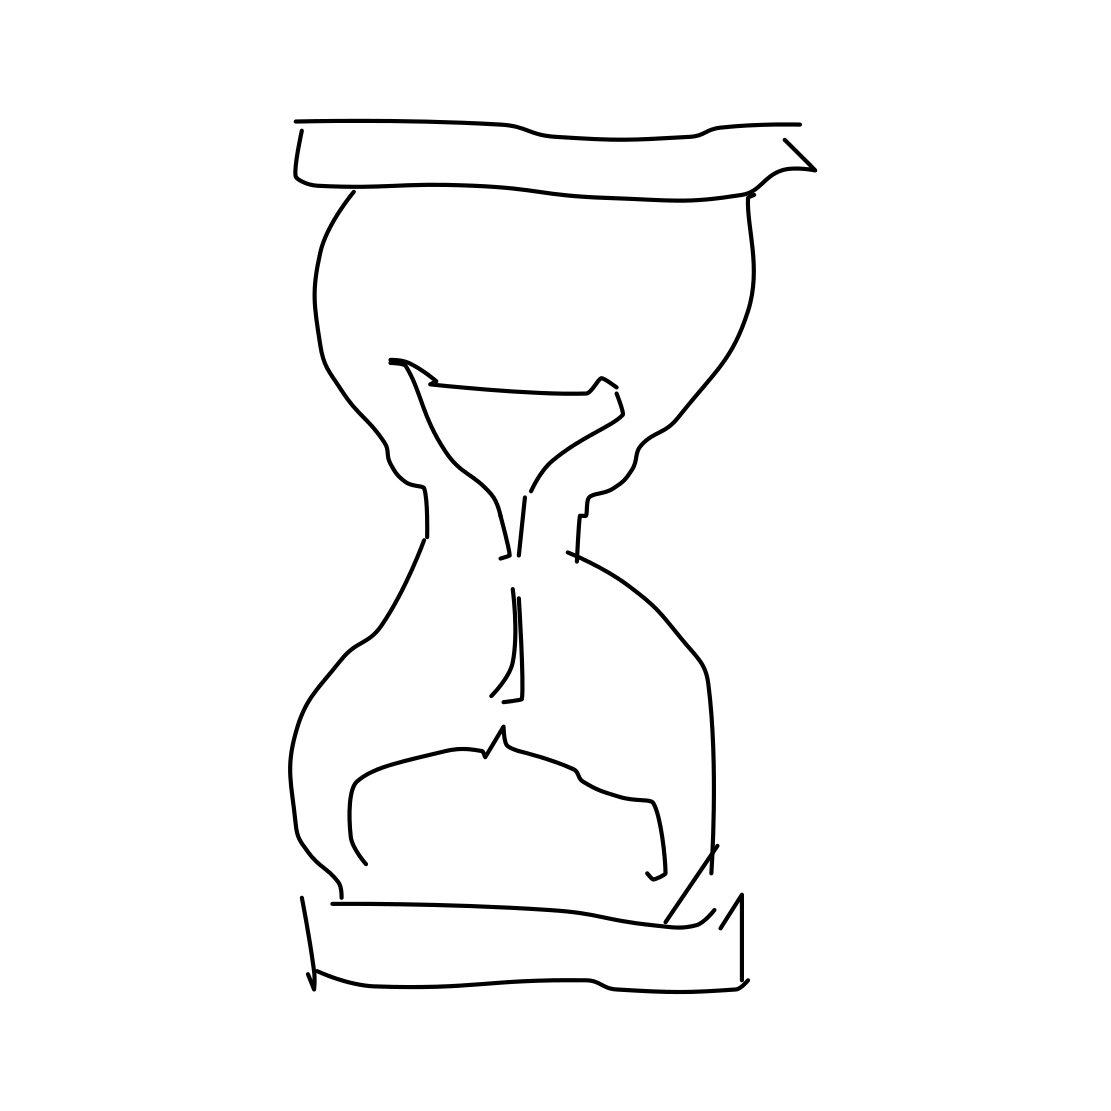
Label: hourglass